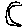
Label: moon